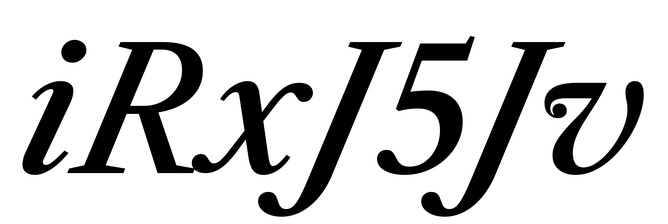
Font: LibreCaslonText-Italic_Medium_Italic